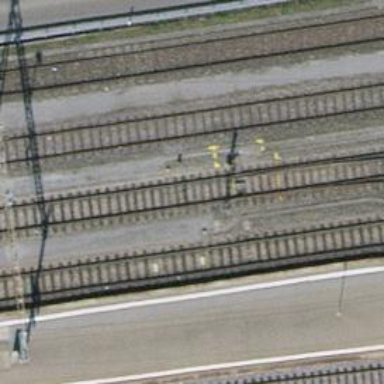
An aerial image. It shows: Railway switch.